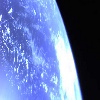
Label: water